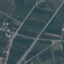
Land use / land cover: Highway